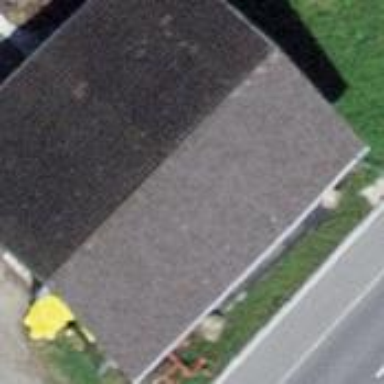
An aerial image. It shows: Stable.